Question: Recently I have been working with the quantmod package of R. The idea is to use shiny package to design the user interface of the web app while using quantmod functions to plot graphs of stock data for users.
Nonetheless, from the documentation of source code, there seems to be no pre-written functions (such as chartSeries) for plotting Heikin-Ashi graphs.
Is there alternative solution to plot Heikin-Ashi graphs without building the plotting function from scratch.
Any help is appreciated.

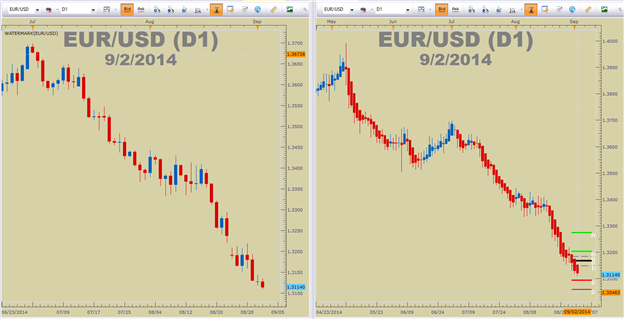
Answer: In some legacy / not working code of quantmod there is some Heikin-Ashi functionality hidden. But the formula used is incorrect and can produce errors. But a Heikin-Ashi chart is just a candlestick chart but with different open high low and close numbers. But these are just based on the standard ohlc data. Knowing the formula you can calculate the numbers yourself and pass these on to a candlestick chart.
I created this function in my own package on github. But if you use this function you are set to go. I tested it on chartSeries and chart_Series from quantmod, rtsplot from rtsplot, and geom_candlestick from tidyquant to see if all of them work correctly with the data. Comparing with broker data and platforms that show Heikin-Ashi charts the results are the same.
Basically:
'''
library(quantmod)
ADM <- getSymbols("ADM", from = "2018-10-01", auto.assign = FALSE)
ha_ADM <- heikin_ashi(AMD)
chartSeries(ha_ADM) # or chart_Series or rtsplot or geom_candlestick
'''
'''
heikin_ashi <- function(data) {
if(!quantmod::is.OHLC(data)) stop("data must contain OHLC columns")
heikin_close <- xts::xts(Matrix::rowMeans(quantmod::OHLC(data)), order.by = index(data))
heikin_open <- quantmod::Op(data)
# need a loop: heiki ashi open is dependent on the previous value
for(i in 2:nrow(data)) {
heikin_open[i] <- (heikin_open[i-1] + heikin_close[i-1]) / 2
}
heikin_high <- xts::xts(apply(cbind(quantmod::Hi(data), heikin_open, heikin_close), 1, max), order.by = index(data))
heikin_low <- xts::xts(apply(cbind(quantmod::Lo(data), heikin_open, heikin_close), 1, min), order.by = index(data))
out <- merge(heikin_open, heikin_high, heikin_low, heikin_close)
out <- setNames(out, c("Open", "High", "Low", "Close"))
}
'''